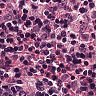
Metastatic tissue present: yes